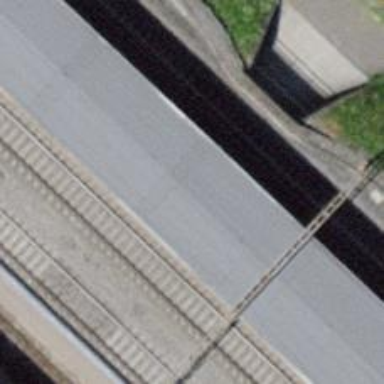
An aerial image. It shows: Footway tunnel.